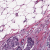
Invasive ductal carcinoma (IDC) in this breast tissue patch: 0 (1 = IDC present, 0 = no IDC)